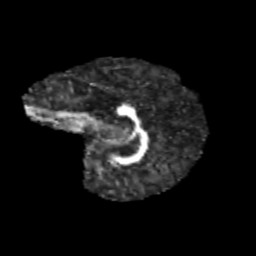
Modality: FA
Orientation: sagittal
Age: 9
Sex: female
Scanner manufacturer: siemens
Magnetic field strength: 3 T
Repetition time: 3.8 s
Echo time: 0.07 s